Field crop: maize
Growth stage: 2
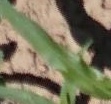
Species: maize